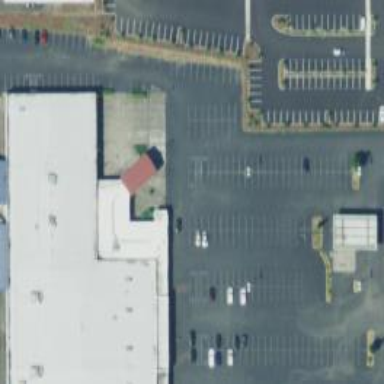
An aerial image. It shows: Parking space.